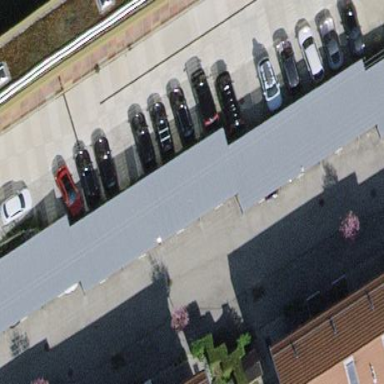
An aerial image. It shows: View of roof of building.